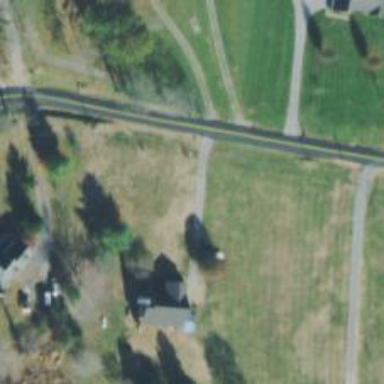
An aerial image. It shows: Driveway.